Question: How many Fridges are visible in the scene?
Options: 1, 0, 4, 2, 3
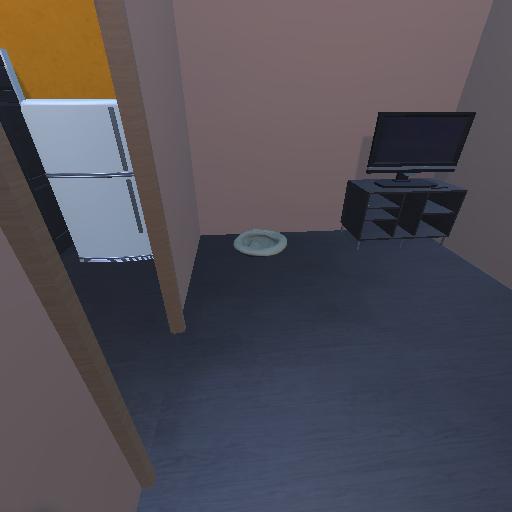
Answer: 1